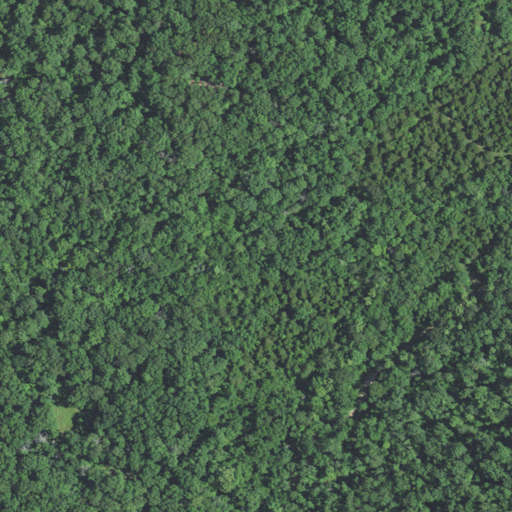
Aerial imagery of valley in Missouri named Callahan Hollow containing deciduous forest, open development, evergreen forest, and mixed forest